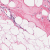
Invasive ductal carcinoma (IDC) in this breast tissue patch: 0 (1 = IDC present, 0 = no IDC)